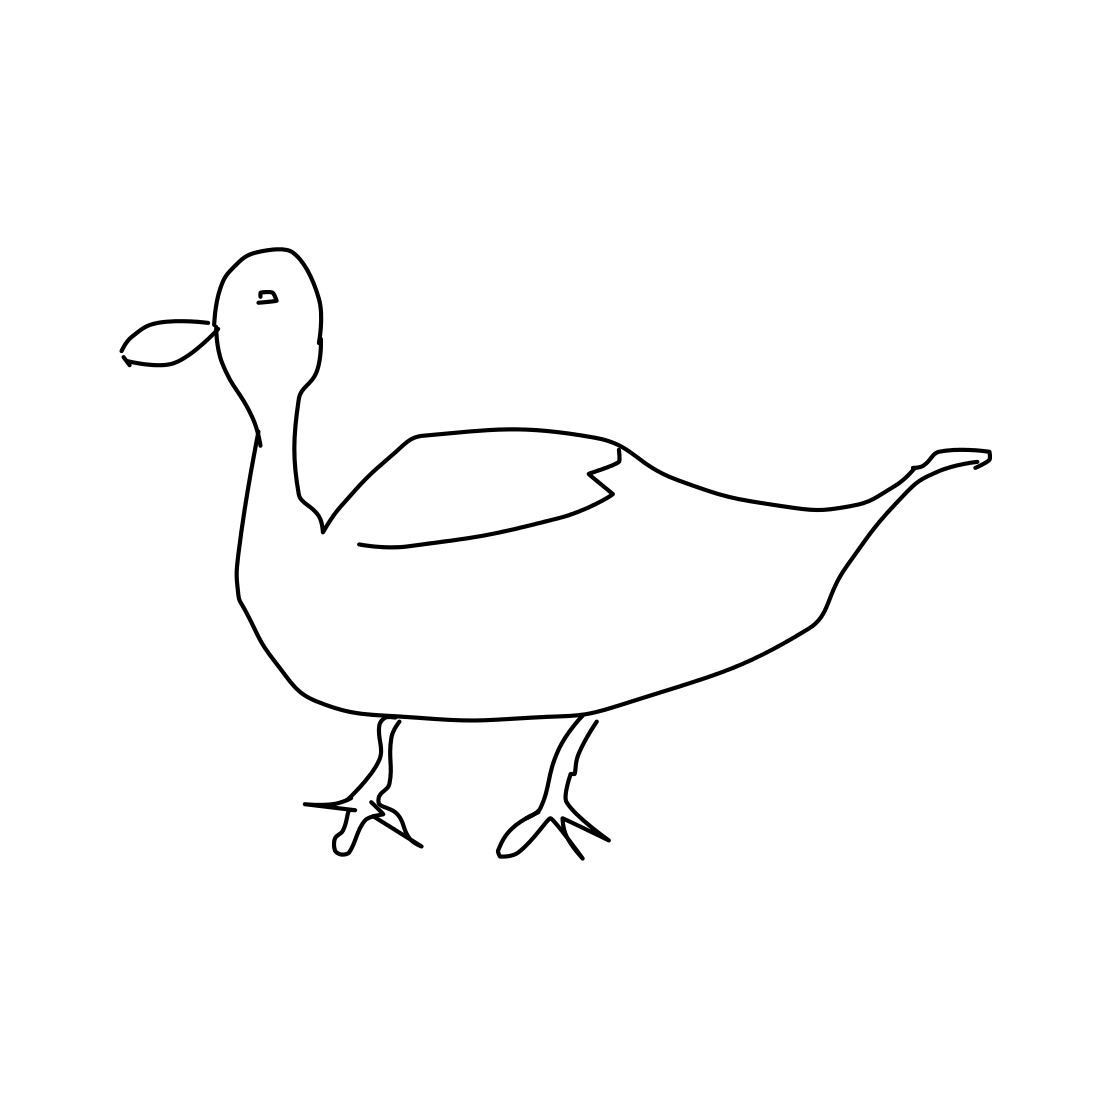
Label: duck